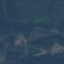
Label: Forest